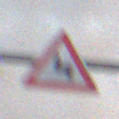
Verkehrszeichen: DoppelkurveZunaechstLinks
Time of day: Night
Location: Outdoor (Nature)
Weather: Overcast
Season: NotSpecified
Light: Artificial